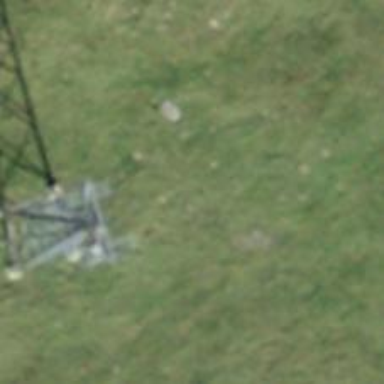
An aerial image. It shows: Pylon for aerialway.